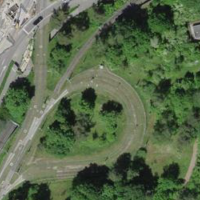
EUNIS habitat code: 53
Species observed at this site:
Cyanistes caeruleus
Ficaria verna
Parus major
Cephalanthera damasonium
Passer domesticus
Melilotus albus
Fringilla coelebs
Trifolium pratense
Turdus merula